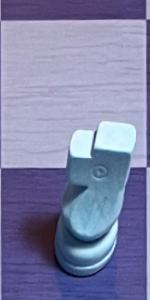
Label: Knight_White